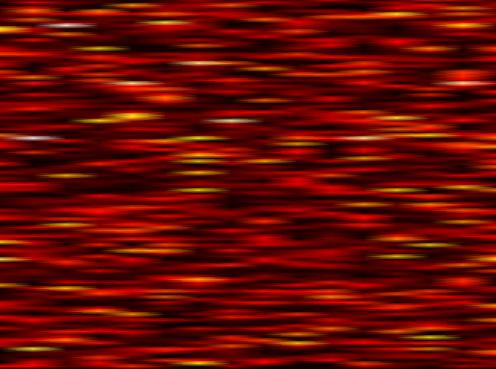
Label: FBMC